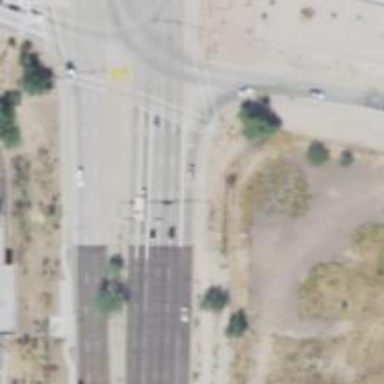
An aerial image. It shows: Solid stop line on the road.